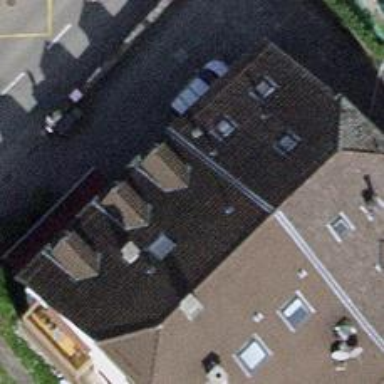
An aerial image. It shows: Bakery.